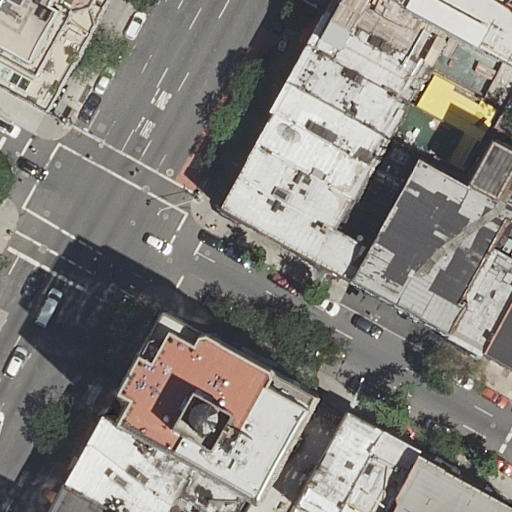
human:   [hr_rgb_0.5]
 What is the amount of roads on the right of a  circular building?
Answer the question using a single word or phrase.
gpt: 0

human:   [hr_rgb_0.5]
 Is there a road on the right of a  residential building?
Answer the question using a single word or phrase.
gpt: no

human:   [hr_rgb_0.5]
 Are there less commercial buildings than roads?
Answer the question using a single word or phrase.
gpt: yes

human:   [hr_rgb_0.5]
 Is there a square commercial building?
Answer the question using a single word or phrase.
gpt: no

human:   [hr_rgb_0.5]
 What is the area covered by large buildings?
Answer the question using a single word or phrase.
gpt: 2454m2

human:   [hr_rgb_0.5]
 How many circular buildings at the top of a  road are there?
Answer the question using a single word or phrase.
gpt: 0

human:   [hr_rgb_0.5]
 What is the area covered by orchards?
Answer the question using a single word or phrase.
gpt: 0m2

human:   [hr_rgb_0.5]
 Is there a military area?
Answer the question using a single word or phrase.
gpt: no

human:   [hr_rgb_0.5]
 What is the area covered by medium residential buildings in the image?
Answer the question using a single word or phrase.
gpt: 1878m2

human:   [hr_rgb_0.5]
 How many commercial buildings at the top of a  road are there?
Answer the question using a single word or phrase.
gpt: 0

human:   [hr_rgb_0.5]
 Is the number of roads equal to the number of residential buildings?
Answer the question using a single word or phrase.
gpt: no

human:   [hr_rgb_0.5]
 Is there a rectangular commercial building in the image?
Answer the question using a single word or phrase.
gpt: no

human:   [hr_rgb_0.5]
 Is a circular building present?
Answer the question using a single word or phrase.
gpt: no

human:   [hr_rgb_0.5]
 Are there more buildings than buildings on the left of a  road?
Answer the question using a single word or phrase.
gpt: yes

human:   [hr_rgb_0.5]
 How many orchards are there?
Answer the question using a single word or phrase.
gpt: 0

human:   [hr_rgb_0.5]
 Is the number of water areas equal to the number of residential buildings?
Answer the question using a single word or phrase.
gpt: no

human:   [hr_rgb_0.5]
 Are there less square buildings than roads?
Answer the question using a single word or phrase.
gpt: yes

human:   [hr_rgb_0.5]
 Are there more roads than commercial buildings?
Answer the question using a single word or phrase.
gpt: yes

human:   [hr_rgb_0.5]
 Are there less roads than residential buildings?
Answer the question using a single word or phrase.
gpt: yes

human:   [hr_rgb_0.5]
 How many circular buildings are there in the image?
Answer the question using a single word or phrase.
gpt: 0

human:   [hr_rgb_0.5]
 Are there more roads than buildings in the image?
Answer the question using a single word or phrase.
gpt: no

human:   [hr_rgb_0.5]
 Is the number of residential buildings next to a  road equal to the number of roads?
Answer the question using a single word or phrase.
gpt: no

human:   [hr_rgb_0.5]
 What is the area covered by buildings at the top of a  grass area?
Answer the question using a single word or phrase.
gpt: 0m2

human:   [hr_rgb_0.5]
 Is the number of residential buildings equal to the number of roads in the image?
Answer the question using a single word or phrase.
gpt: no

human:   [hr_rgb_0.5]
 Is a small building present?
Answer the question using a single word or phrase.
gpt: yes

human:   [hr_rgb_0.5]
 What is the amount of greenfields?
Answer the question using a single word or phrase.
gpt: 0

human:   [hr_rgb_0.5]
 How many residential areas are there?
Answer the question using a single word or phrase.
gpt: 0

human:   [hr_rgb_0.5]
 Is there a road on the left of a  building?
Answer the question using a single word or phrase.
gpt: yes

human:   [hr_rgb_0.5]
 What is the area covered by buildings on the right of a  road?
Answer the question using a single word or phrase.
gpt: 3912m2

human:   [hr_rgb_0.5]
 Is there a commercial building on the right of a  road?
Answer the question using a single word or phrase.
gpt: no

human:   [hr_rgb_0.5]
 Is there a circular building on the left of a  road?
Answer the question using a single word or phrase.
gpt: no

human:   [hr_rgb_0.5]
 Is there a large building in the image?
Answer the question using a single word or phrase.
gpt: yes

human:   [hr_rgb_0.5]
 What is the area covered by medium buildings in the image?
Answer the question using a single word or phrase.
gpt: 1878m2

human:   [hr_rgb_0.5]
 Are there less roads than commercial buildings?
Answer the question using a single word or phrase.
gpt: no

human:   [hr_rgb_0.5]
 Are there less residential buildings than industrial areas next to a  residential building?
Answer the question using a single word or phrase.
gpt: no

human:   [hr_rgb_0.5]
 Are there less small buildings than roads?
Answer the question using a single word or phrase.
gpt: no